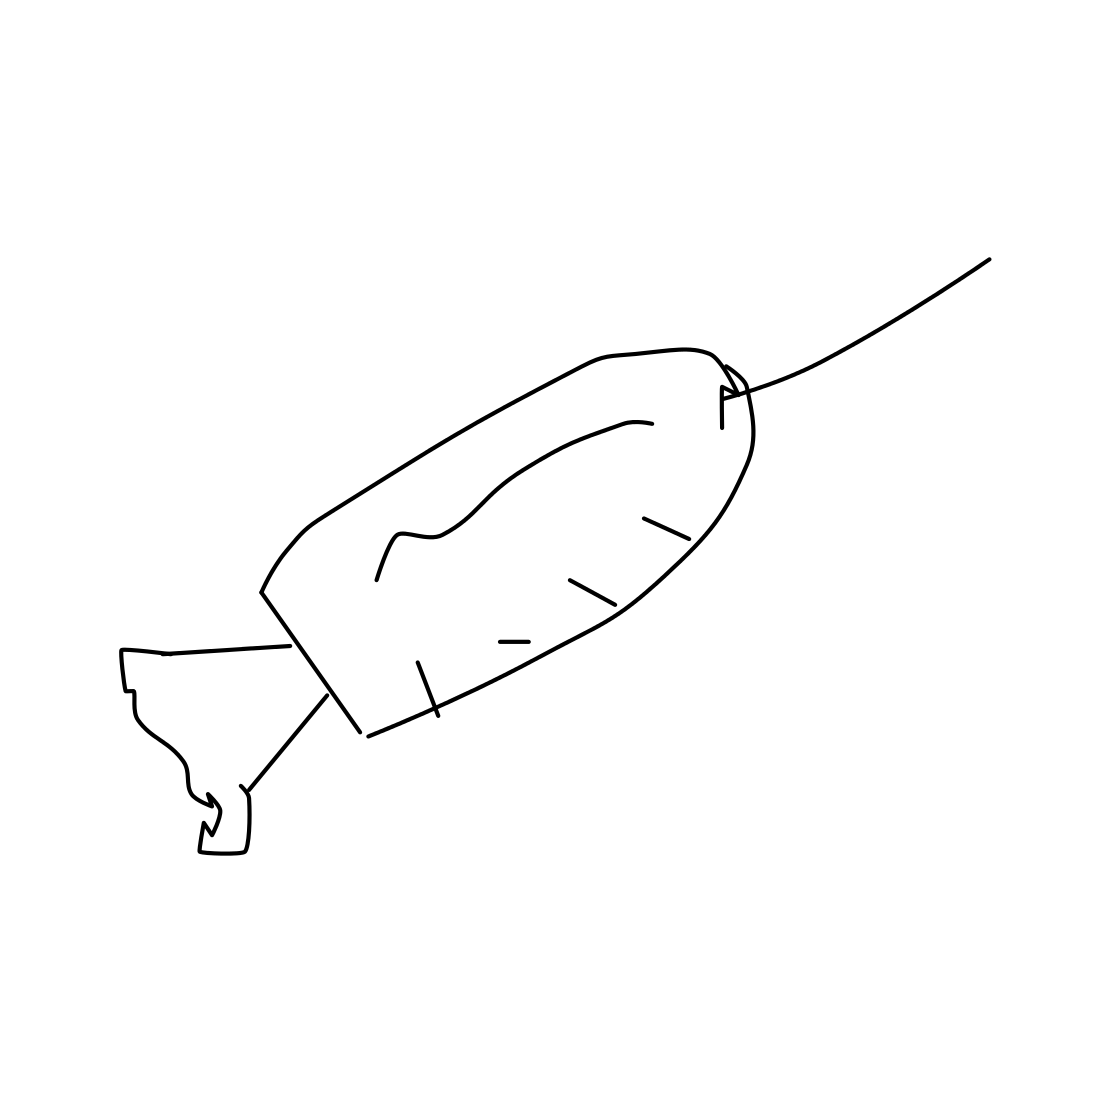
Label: syringe